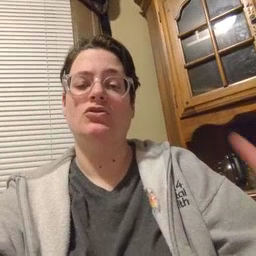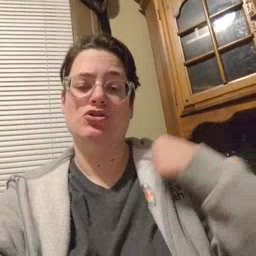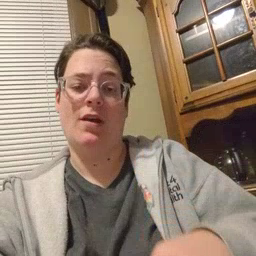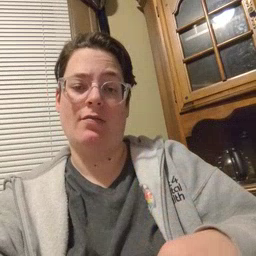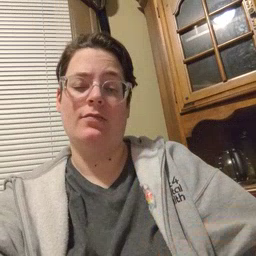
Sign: jacket